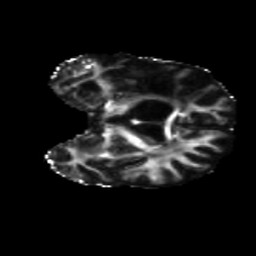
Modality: FA
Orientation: coronal
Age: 74
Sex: female
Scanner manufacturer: siemens
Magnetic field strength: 3 T
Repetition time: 5.25 s
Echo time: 0.08 s